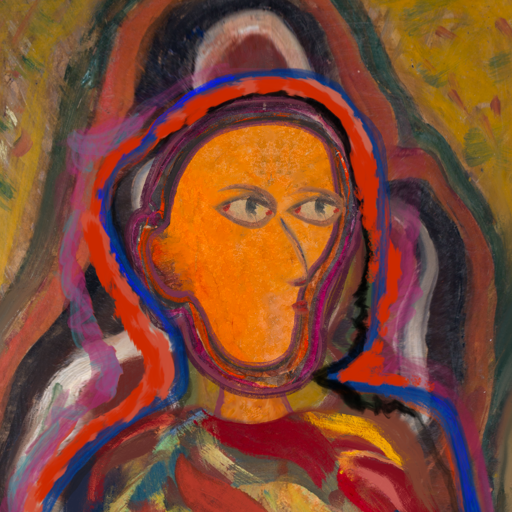
Background: AfterRaid, Head And Neck Side: Hypocrite_w_Hair, Face Side: GypsyMother, Bust: Mother_And_Son_Son, Hair Side: Experience, Head Accessory: Blank, Second Necklace: Blank, Necklace: Blank, Baby: Blank